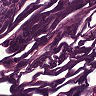
Metastatic tissue present: no